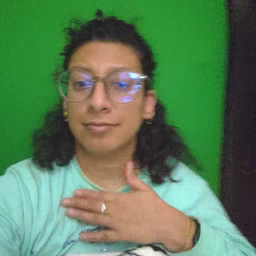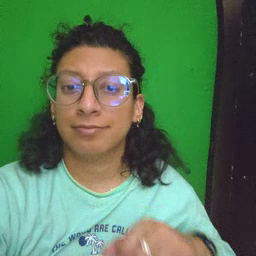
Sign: look